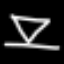
Label: hourglass